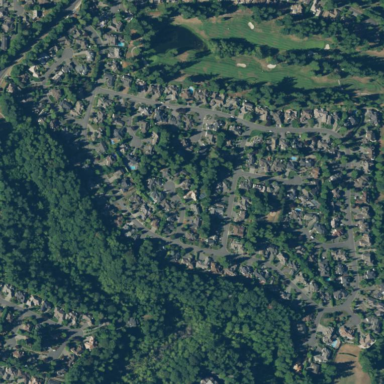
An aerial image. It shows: Residential area within neighborhood.